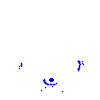
Particle: electron